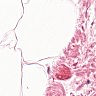
Metastatic tissue present: no